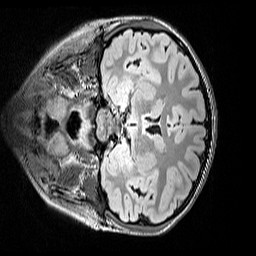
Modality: FLAIR
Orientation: coronal
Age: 11
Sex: female
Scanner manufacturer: siemens
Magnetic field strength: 3 T
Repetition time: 5 s
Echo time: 0.388 s